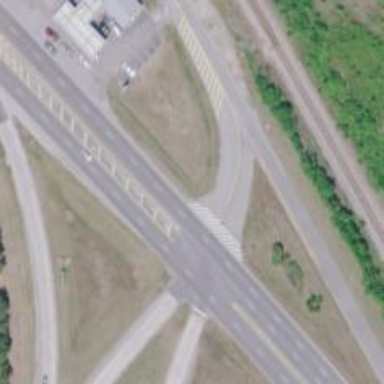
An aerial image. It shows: Road with stop sign.